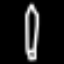
Label: pencil